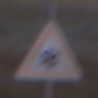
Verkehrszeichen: SchneeOderEisglaette
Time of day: SunriseSunset
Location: Outdoor (Nature)
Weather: Clear
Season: NotSpecified
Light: Natural